Interaction volume radius: 10 \u00c5
Interaction volume height: 40 \u00c5
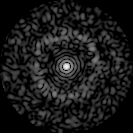
Disorder parameter: 0.829